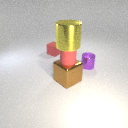
small red rubber cube behind large brown metal cube